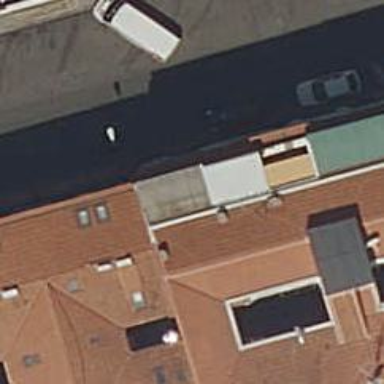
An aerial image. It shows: Restaurant.